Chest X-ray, AP view. Patient: 45 years old, sex M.
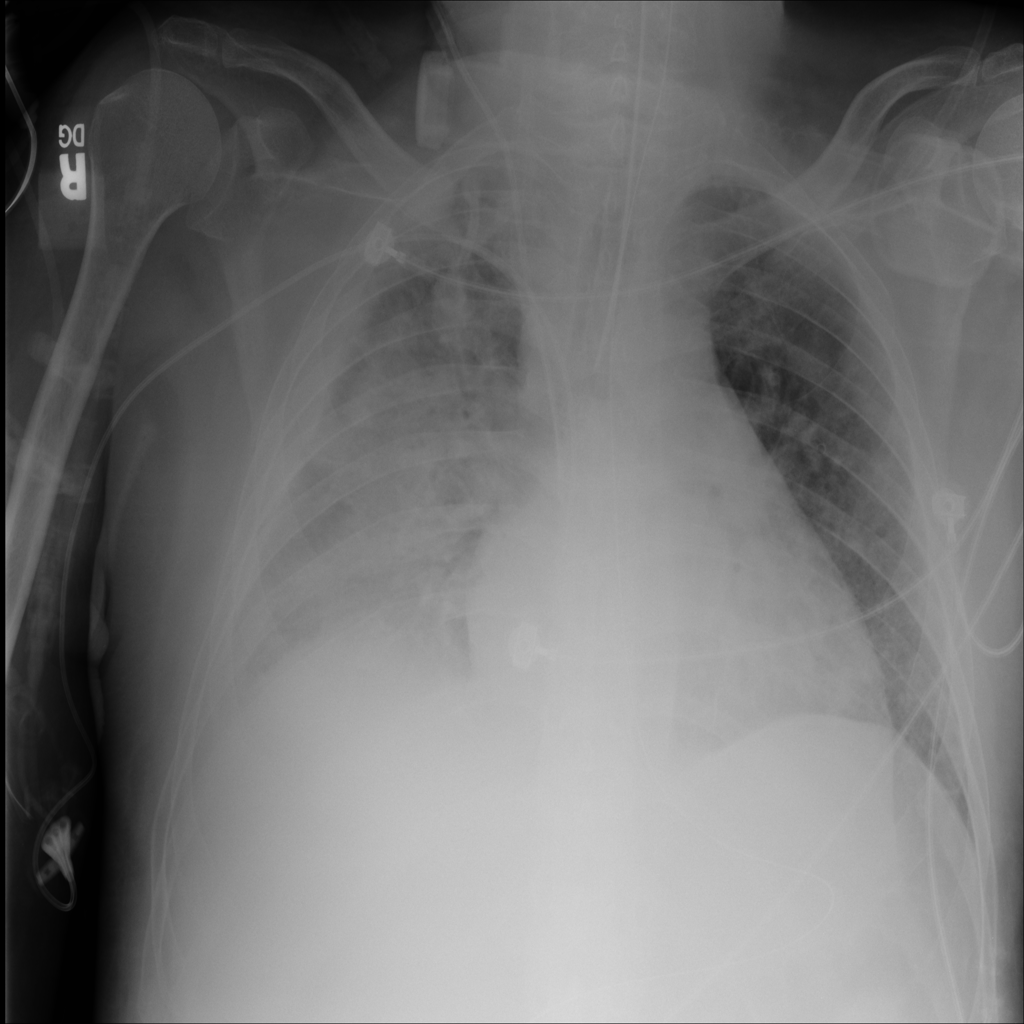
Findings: Infiltration